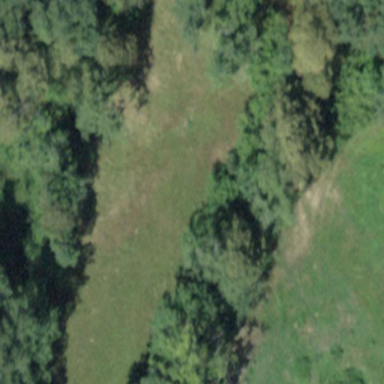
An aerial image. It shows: Open area covered with grass.